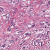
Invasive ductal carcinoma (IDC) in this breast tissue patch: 1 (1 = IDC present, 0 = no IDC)